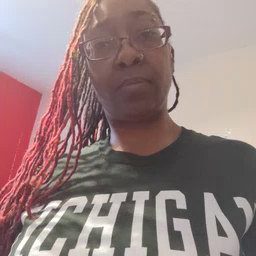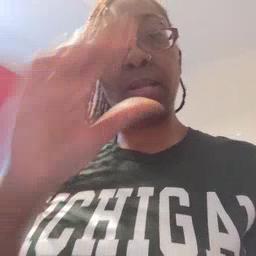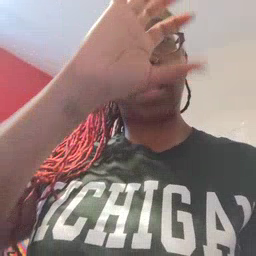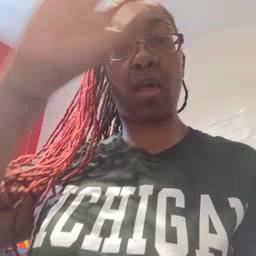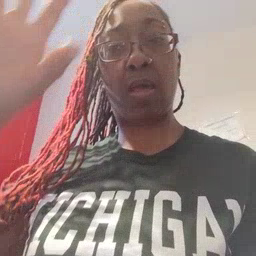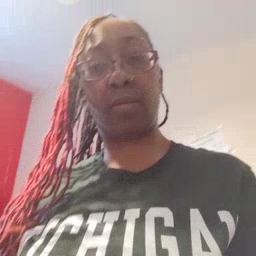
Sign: cloud